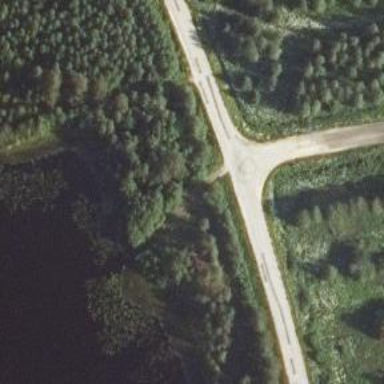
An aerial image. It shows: Simple road.